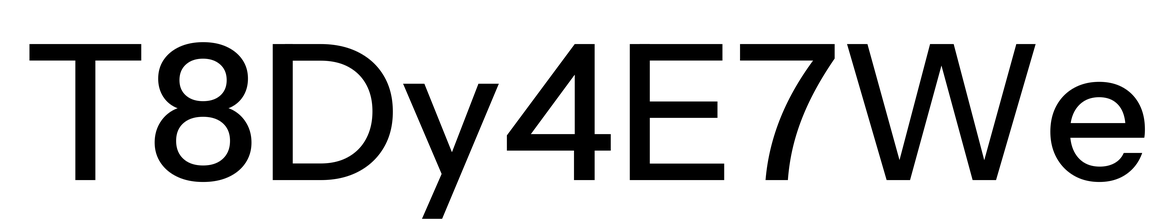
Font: InstrumentSans_Medium